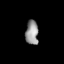
Tissue: lung
Cell type: Epithelial cells
Senescence score: 0.5918
Nuclear area (px): 301
Mean DAPI intensity: 150.542